Field crop: tomato
Growth stage: 2
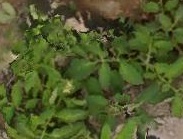
Species: tomato